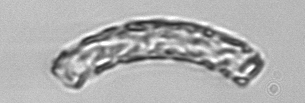
Label: Guinardia_striata